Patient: sex M, age 57
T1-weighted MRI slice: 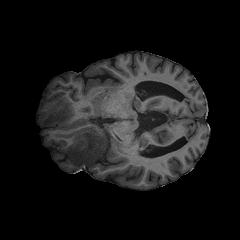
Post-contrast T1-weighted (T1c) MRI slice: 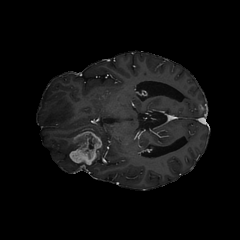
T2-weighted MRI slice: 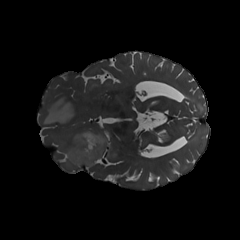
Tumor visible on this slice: yes
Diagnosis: Glioblastoma, IDH-wildtype
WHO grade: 4